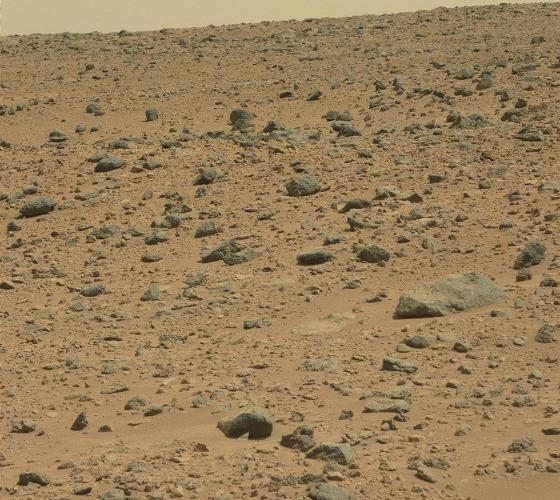
Terrain classes present: Gravel / Sand / Soil, Rock, Sky / Distant Mountains